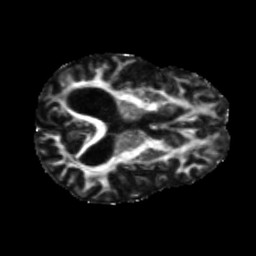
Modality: FA
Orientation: axial
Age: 75
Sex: male
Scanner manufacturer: siemens
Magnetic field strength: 3 T
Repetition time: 5.25 s
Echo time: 0.08 s